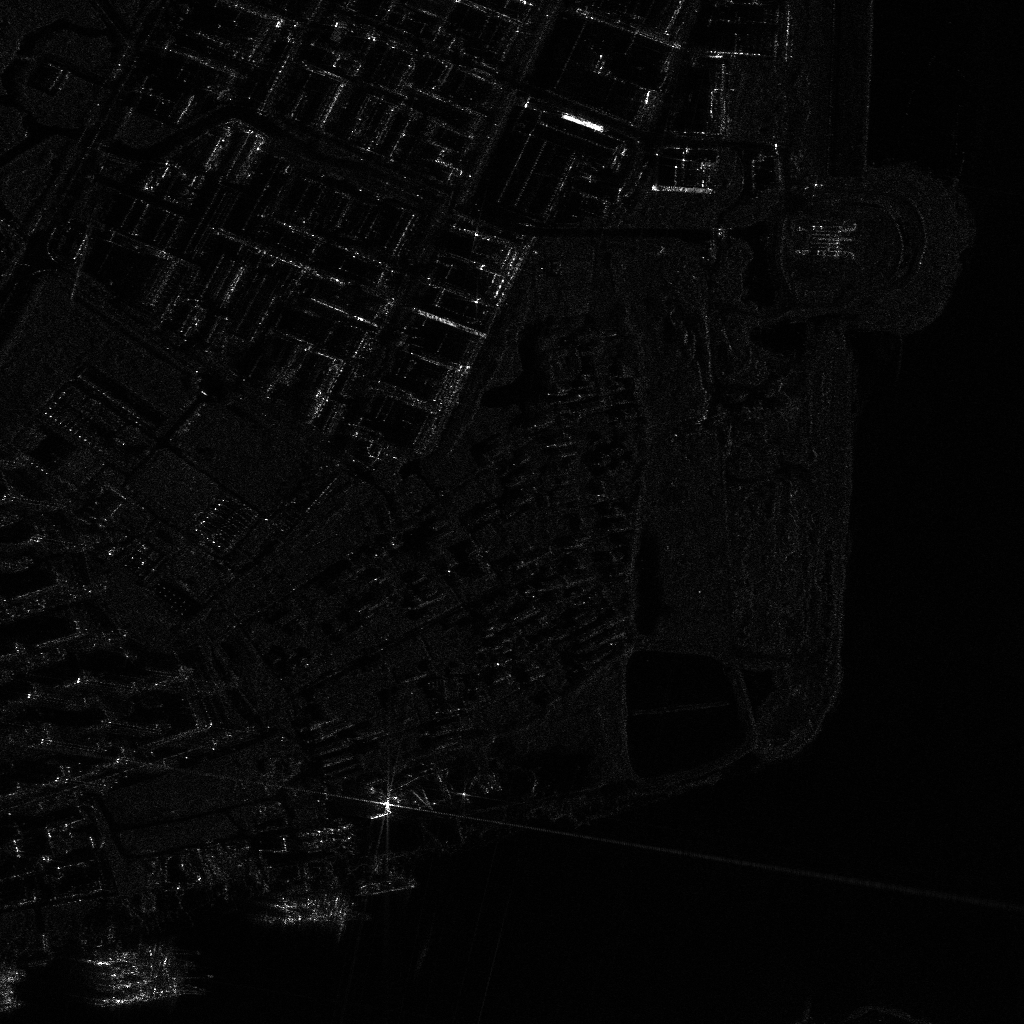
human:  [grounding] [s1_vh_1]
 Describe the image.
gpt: In the satellite image, there is  <ref>4 medium container </ref> <box>[[11, 89, 12, 96, 81], [12, 91, 13, 97, 83], [12, 92, 14, 99, 79], [13, 94, 14, 101, 80]]</box> located at bottom left,  <ref>2 medium container </ref> <box>[[29, 83, 30, 91, 82], [29, 85, 30, 93, 79]]</box> located at bottom.